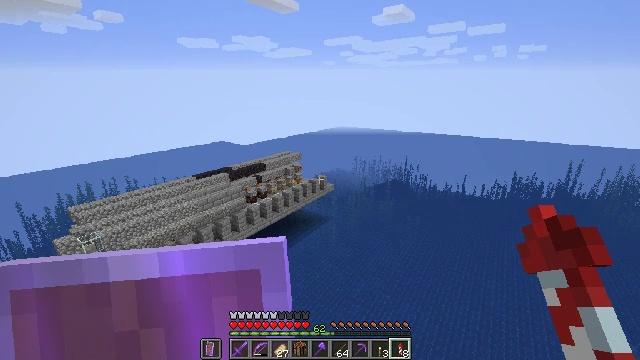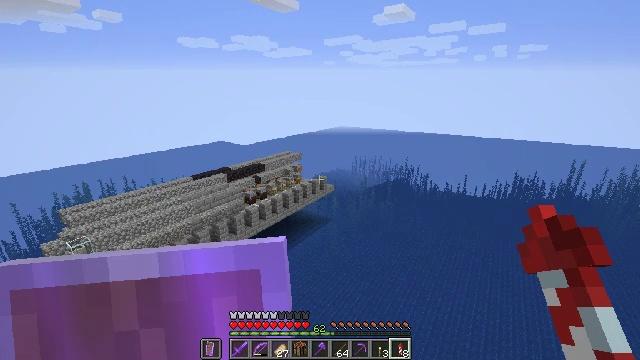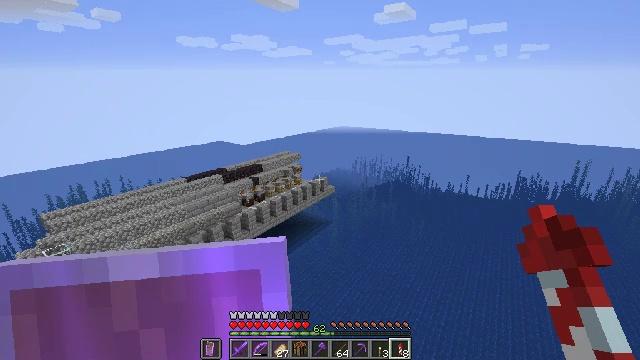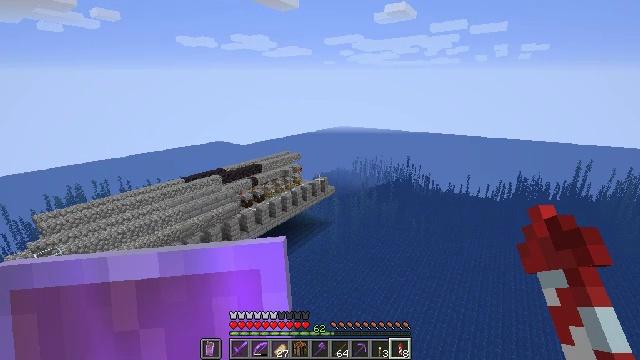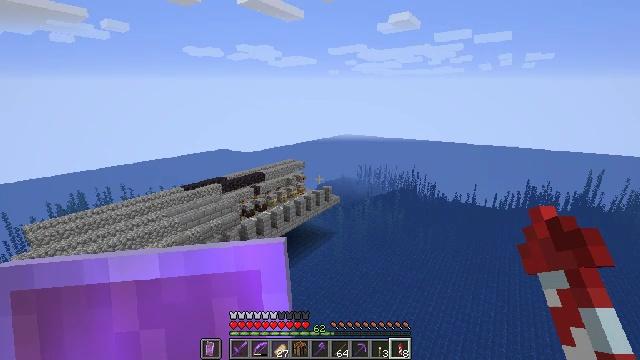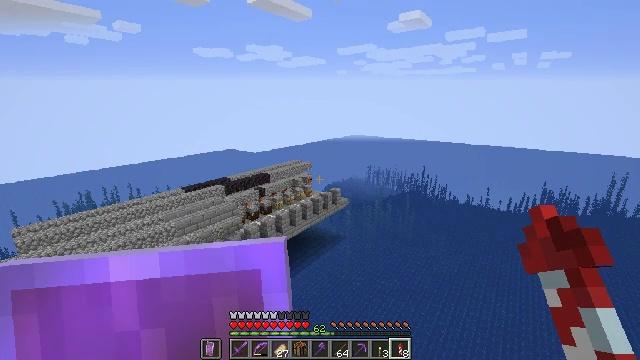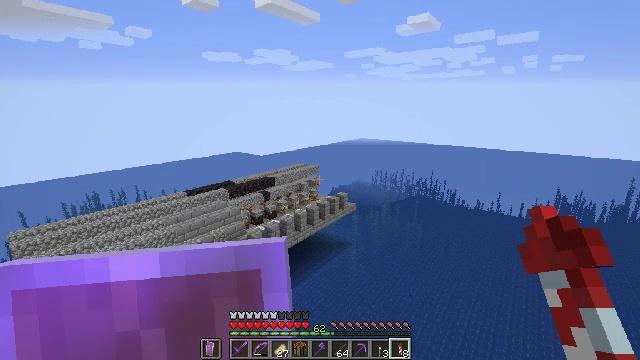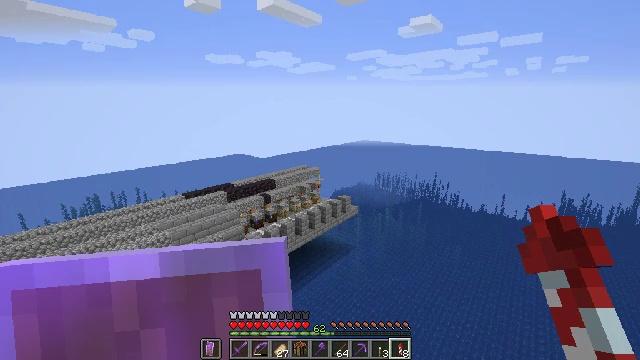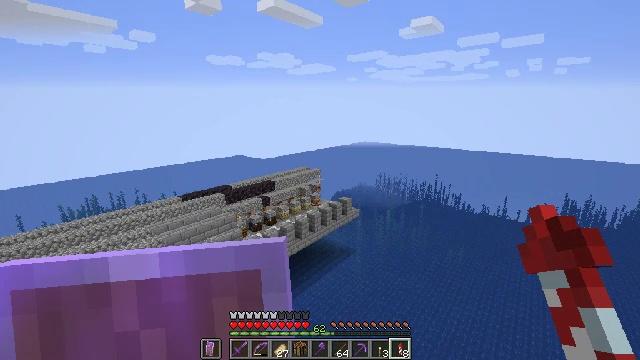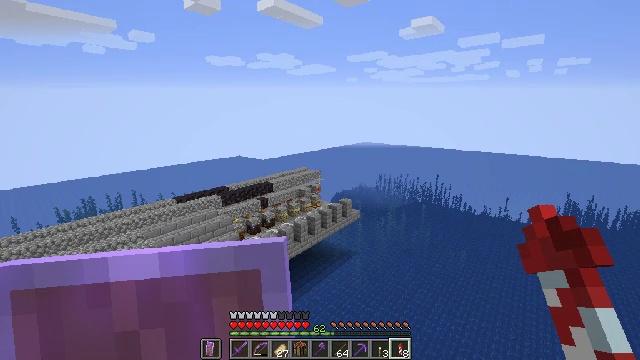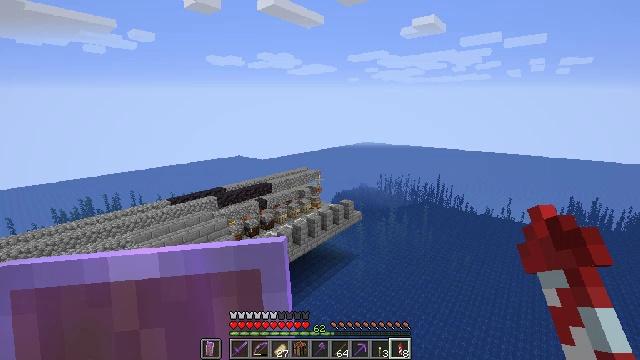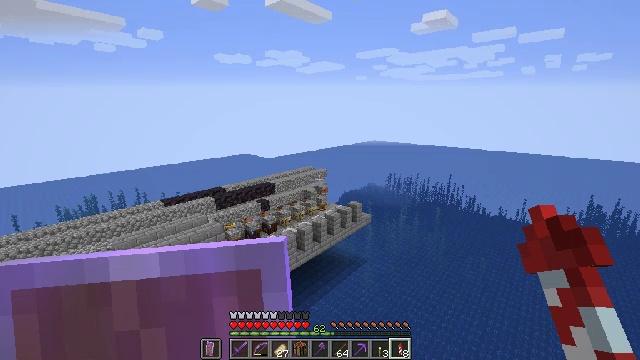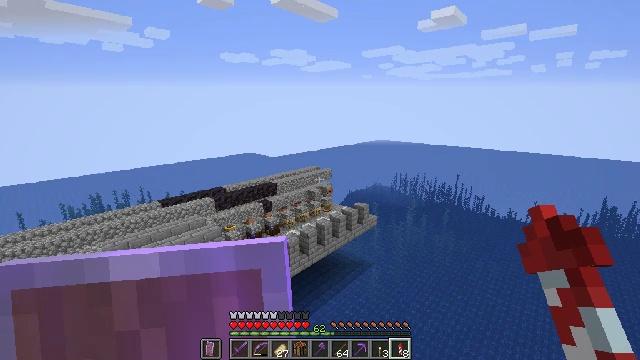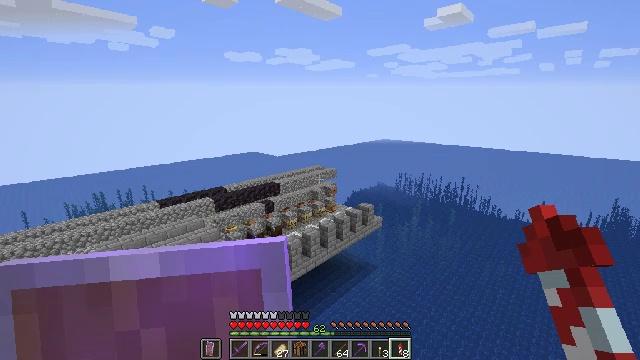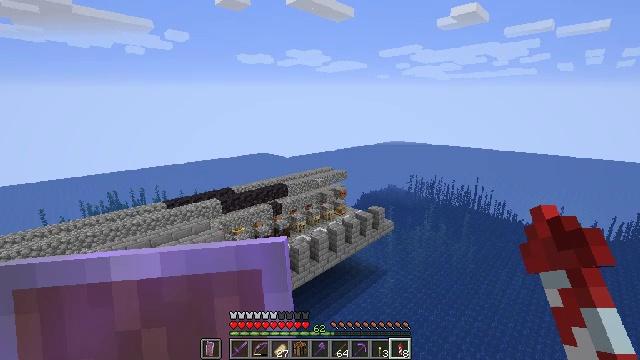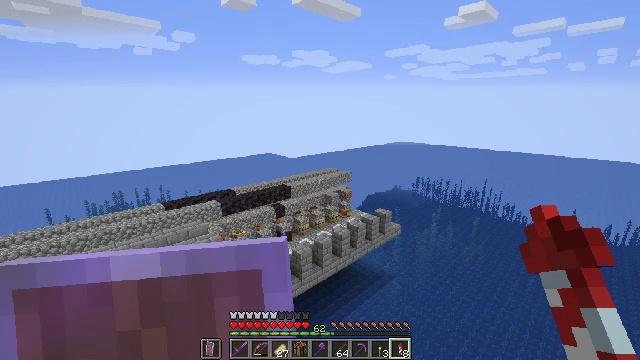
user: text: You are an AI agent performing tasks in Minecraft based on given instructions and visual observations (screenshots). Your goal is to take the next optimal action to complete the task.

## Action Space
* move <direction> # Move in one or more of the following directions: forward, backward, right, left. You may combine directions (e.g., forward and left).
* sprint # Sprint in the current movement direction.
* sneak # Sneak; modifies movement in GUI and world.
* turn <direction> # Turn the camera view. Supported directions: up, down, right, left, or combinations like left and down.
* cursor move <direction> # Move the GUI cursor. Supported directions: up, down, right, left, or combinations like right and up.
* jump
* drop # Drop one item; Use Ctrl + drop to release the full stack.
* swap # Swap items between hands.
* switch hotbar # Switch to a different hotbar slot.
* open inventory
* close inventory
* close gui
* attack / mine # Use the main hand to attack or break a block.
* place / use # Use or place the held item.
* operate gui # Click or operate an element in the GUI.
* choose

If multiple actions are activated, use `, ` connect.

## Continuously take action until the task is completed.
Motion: motion action
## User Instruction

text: Craft an emerald.
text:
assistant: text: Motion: no_op
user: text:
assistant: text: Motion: no_op
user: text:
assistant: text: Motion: no_op
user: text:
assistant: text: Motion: turn up
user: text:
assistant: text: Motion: turn left
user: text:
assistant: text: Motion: turn left
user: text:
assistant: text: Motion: no_op
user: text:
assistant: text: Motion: no_op
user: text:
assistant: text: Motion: no_op
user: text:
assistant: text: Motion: no_op
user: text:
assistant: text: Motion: turn left
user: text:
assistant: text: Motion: turn left
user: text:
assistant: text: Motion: no_op
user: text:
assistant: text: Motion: turn left
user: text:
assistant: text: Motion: turn left
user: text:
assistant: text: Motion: no_op
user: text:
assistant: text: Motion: no_op
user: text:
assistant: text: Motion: no_op
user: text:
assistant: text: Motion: turn left
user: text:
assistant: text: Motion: turn left and down
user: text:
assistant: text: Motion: no_op
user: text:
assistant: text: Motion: no_op
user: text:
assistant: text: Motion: no_op
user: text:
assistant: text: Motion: no_op
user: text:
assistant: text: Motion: turn left
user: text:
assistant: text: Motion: turn left and down
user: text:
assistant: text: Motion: turn left and down
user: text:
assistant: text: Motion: turn left
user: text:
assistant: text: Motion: turn left and up
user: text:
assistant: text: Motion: turn left